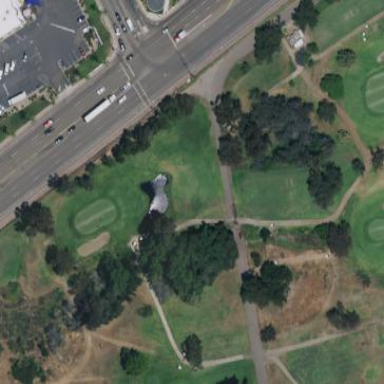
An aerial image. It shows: Rough area in golf course.